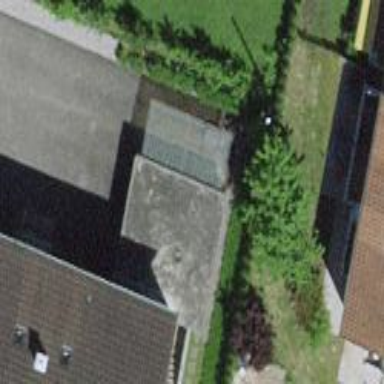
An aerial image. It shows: Garage building.